Field crop: maize
Growth stage: 2
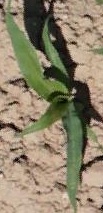
Species: maize